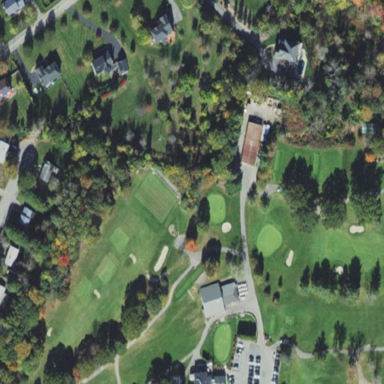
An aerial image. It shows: Driving range for golf on grass.